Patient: sex M, age 60
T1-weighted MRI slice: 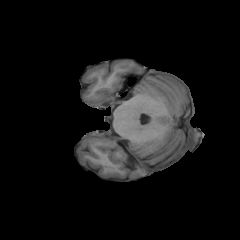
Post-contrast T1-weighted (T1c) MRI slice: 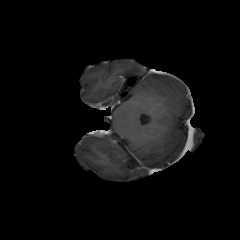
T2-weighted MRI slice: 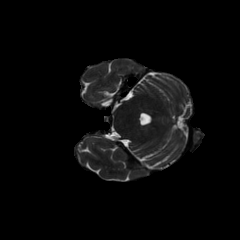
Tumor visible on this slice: no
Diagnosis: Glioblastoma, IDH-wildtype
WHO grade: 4